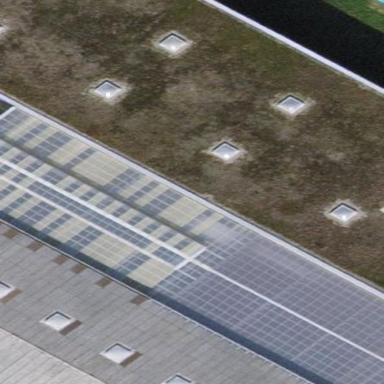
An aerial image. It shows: View of roof of building.